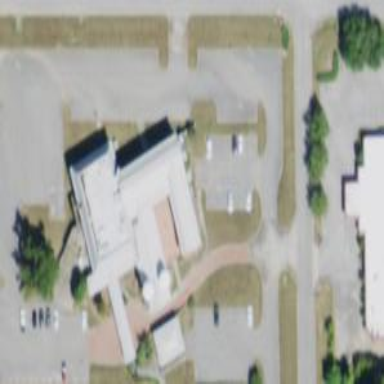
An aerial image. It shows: Building serving as place of worship.